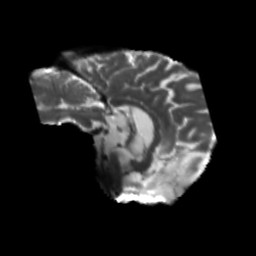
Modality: T2w
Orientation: sagittal
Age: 68
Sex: male
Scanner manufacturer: siemens
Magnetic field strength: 3 T
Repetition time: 5.47 s
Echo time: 0.0854 s